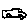
Label: car